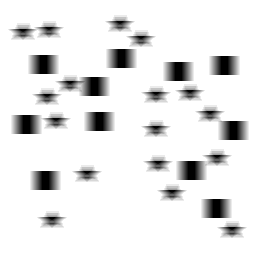
Squares: 11
Triangles: 0
Stars: 17
Total shapes: 28